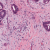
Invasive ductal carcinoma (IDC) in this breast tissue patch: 0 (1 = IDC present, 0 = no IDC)